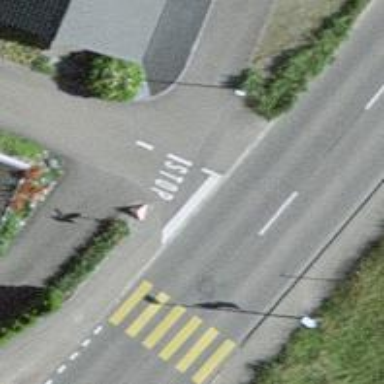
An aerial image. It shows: Road with stop sign.